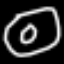
Label: donut